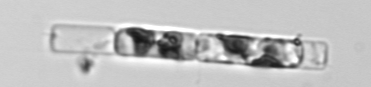
Label: Guinardia_delicatula_TAG_internal_parasite